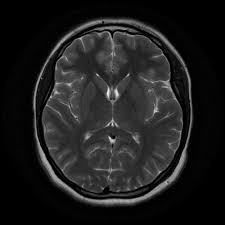
Label: notumor